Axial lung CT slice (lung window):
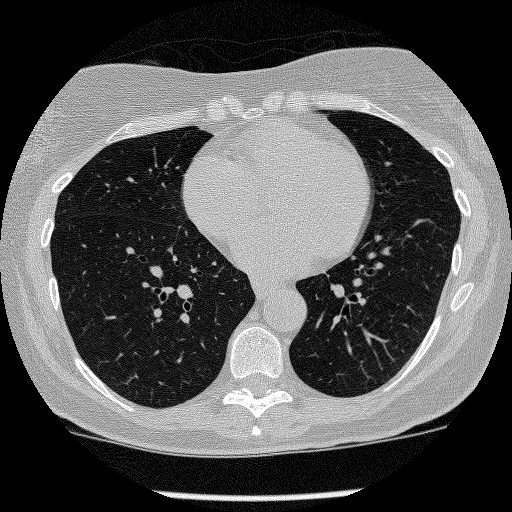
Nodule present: no